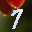
Label: 7